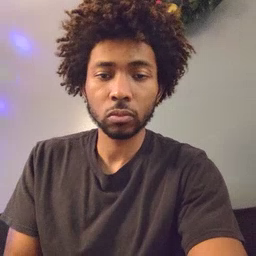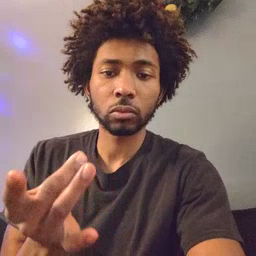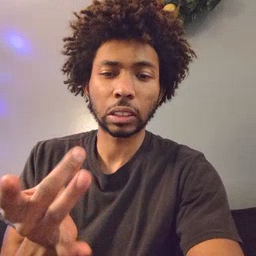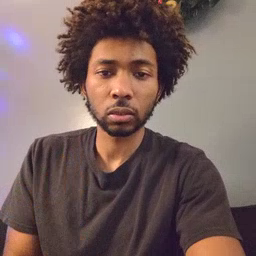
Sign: sticky